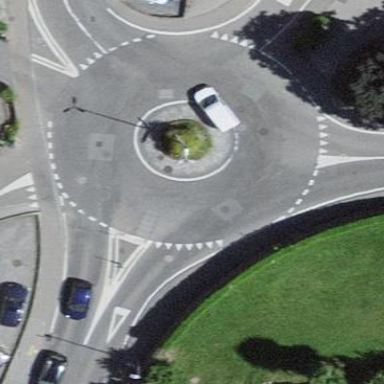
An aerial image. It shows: Tertiary road leading to roundabout junction.